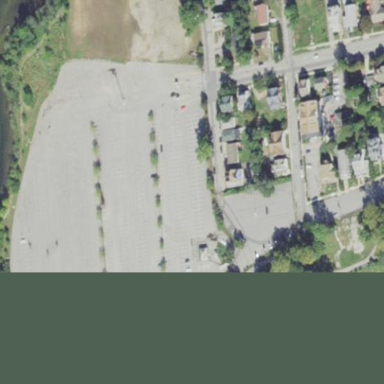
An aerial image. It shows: Parking area.